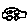
Label: car